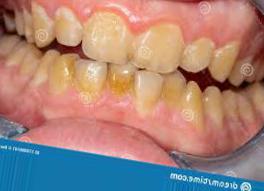
Condition: Tooth Discoloration